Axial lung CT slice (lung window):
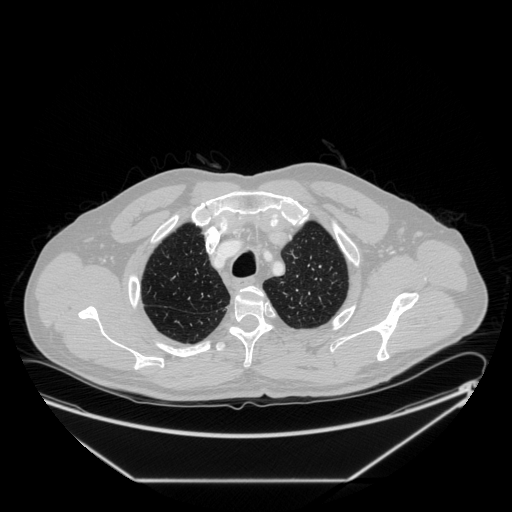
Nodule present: no